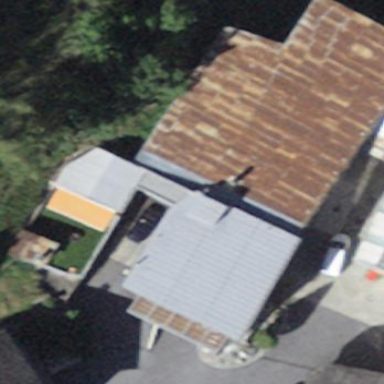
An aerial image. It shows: Building that houses charging station.